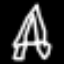
Label: The Eiffel Tower